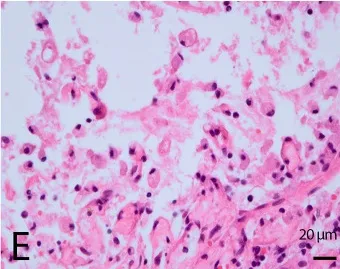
Findings from MRI and histological examination of spinal cord ischemia. And 40x.
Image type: pathology (h&e)